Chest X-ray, PA view. Patient: 58 years old, sex M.
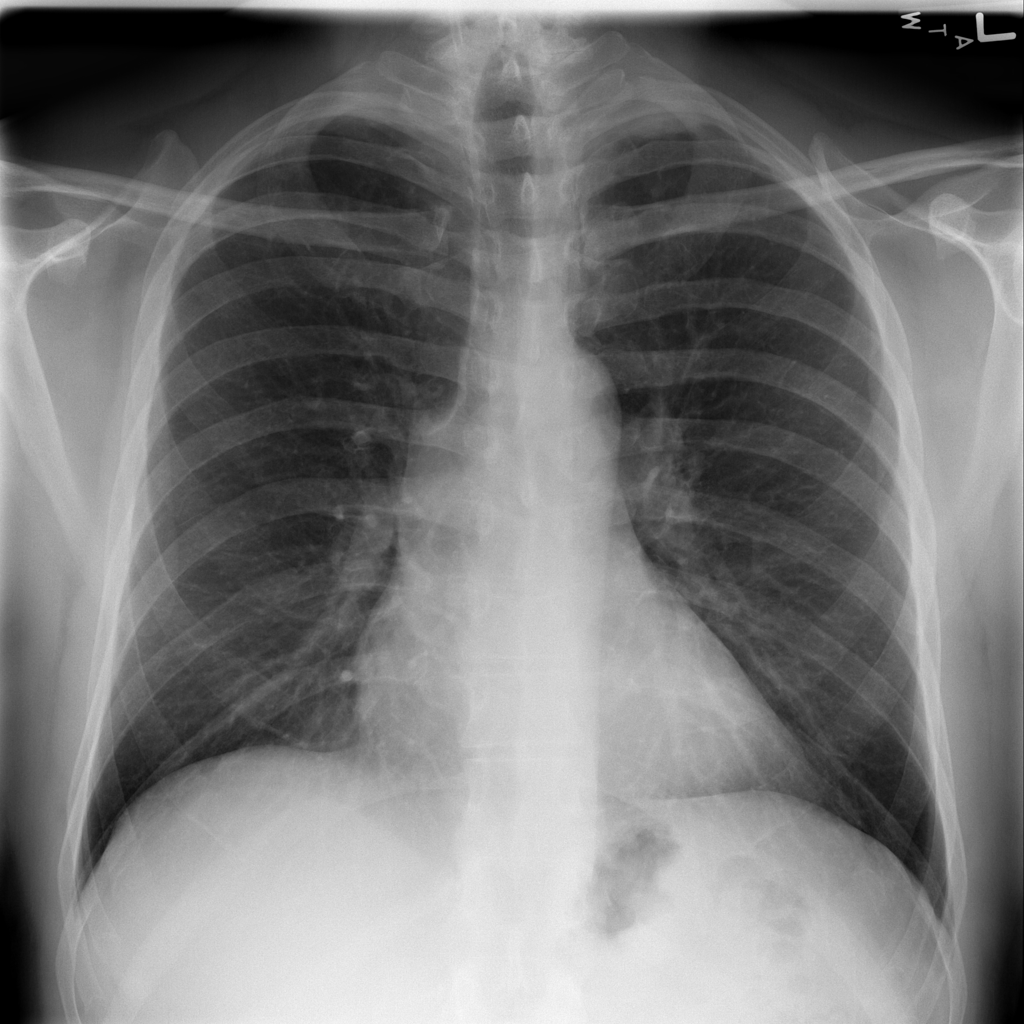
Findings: No Finding